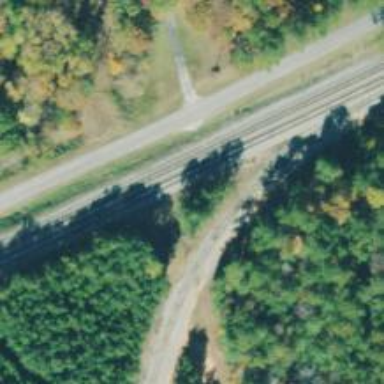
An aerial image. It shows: Disused railway spur.